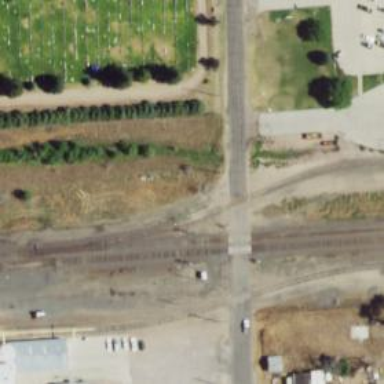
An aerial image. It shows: Railway track.